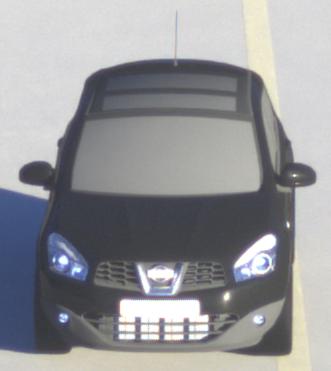
Make: Nissan
Model: Qashqai 1.6
Detailed model: Qashqai (J10)
Model produced from: 2010/03
Model produced until: 2010/08
Doors: 5
Color: black
Road condition: dry road
Daytime: sunrise or sunset
Contrast: high contrast